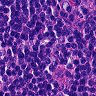
Metastatic tissue present: no